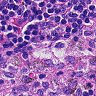
Metastatic tissue present: no